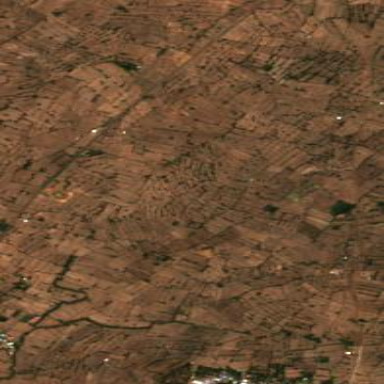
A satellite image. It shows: Farmland with rice crops growing. The produce is rice.